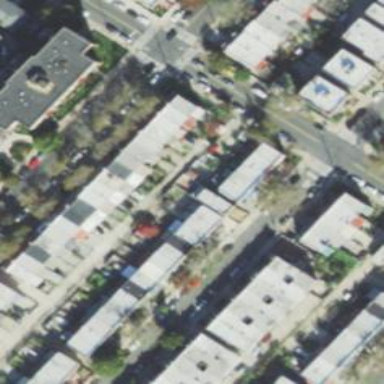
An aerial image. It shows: Alleyway designated as service road.